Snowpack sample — Loveland Pass, Silver Plume, Colorado, USA (1/12/25, 11:40 AM MST)
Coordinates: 39.66, -105.88
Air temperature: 7 °F
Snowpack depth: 140 cm
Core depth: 10 cm
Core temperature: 41 °F
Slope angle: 11°, slope face: 30°
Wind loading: high
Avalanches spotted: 2
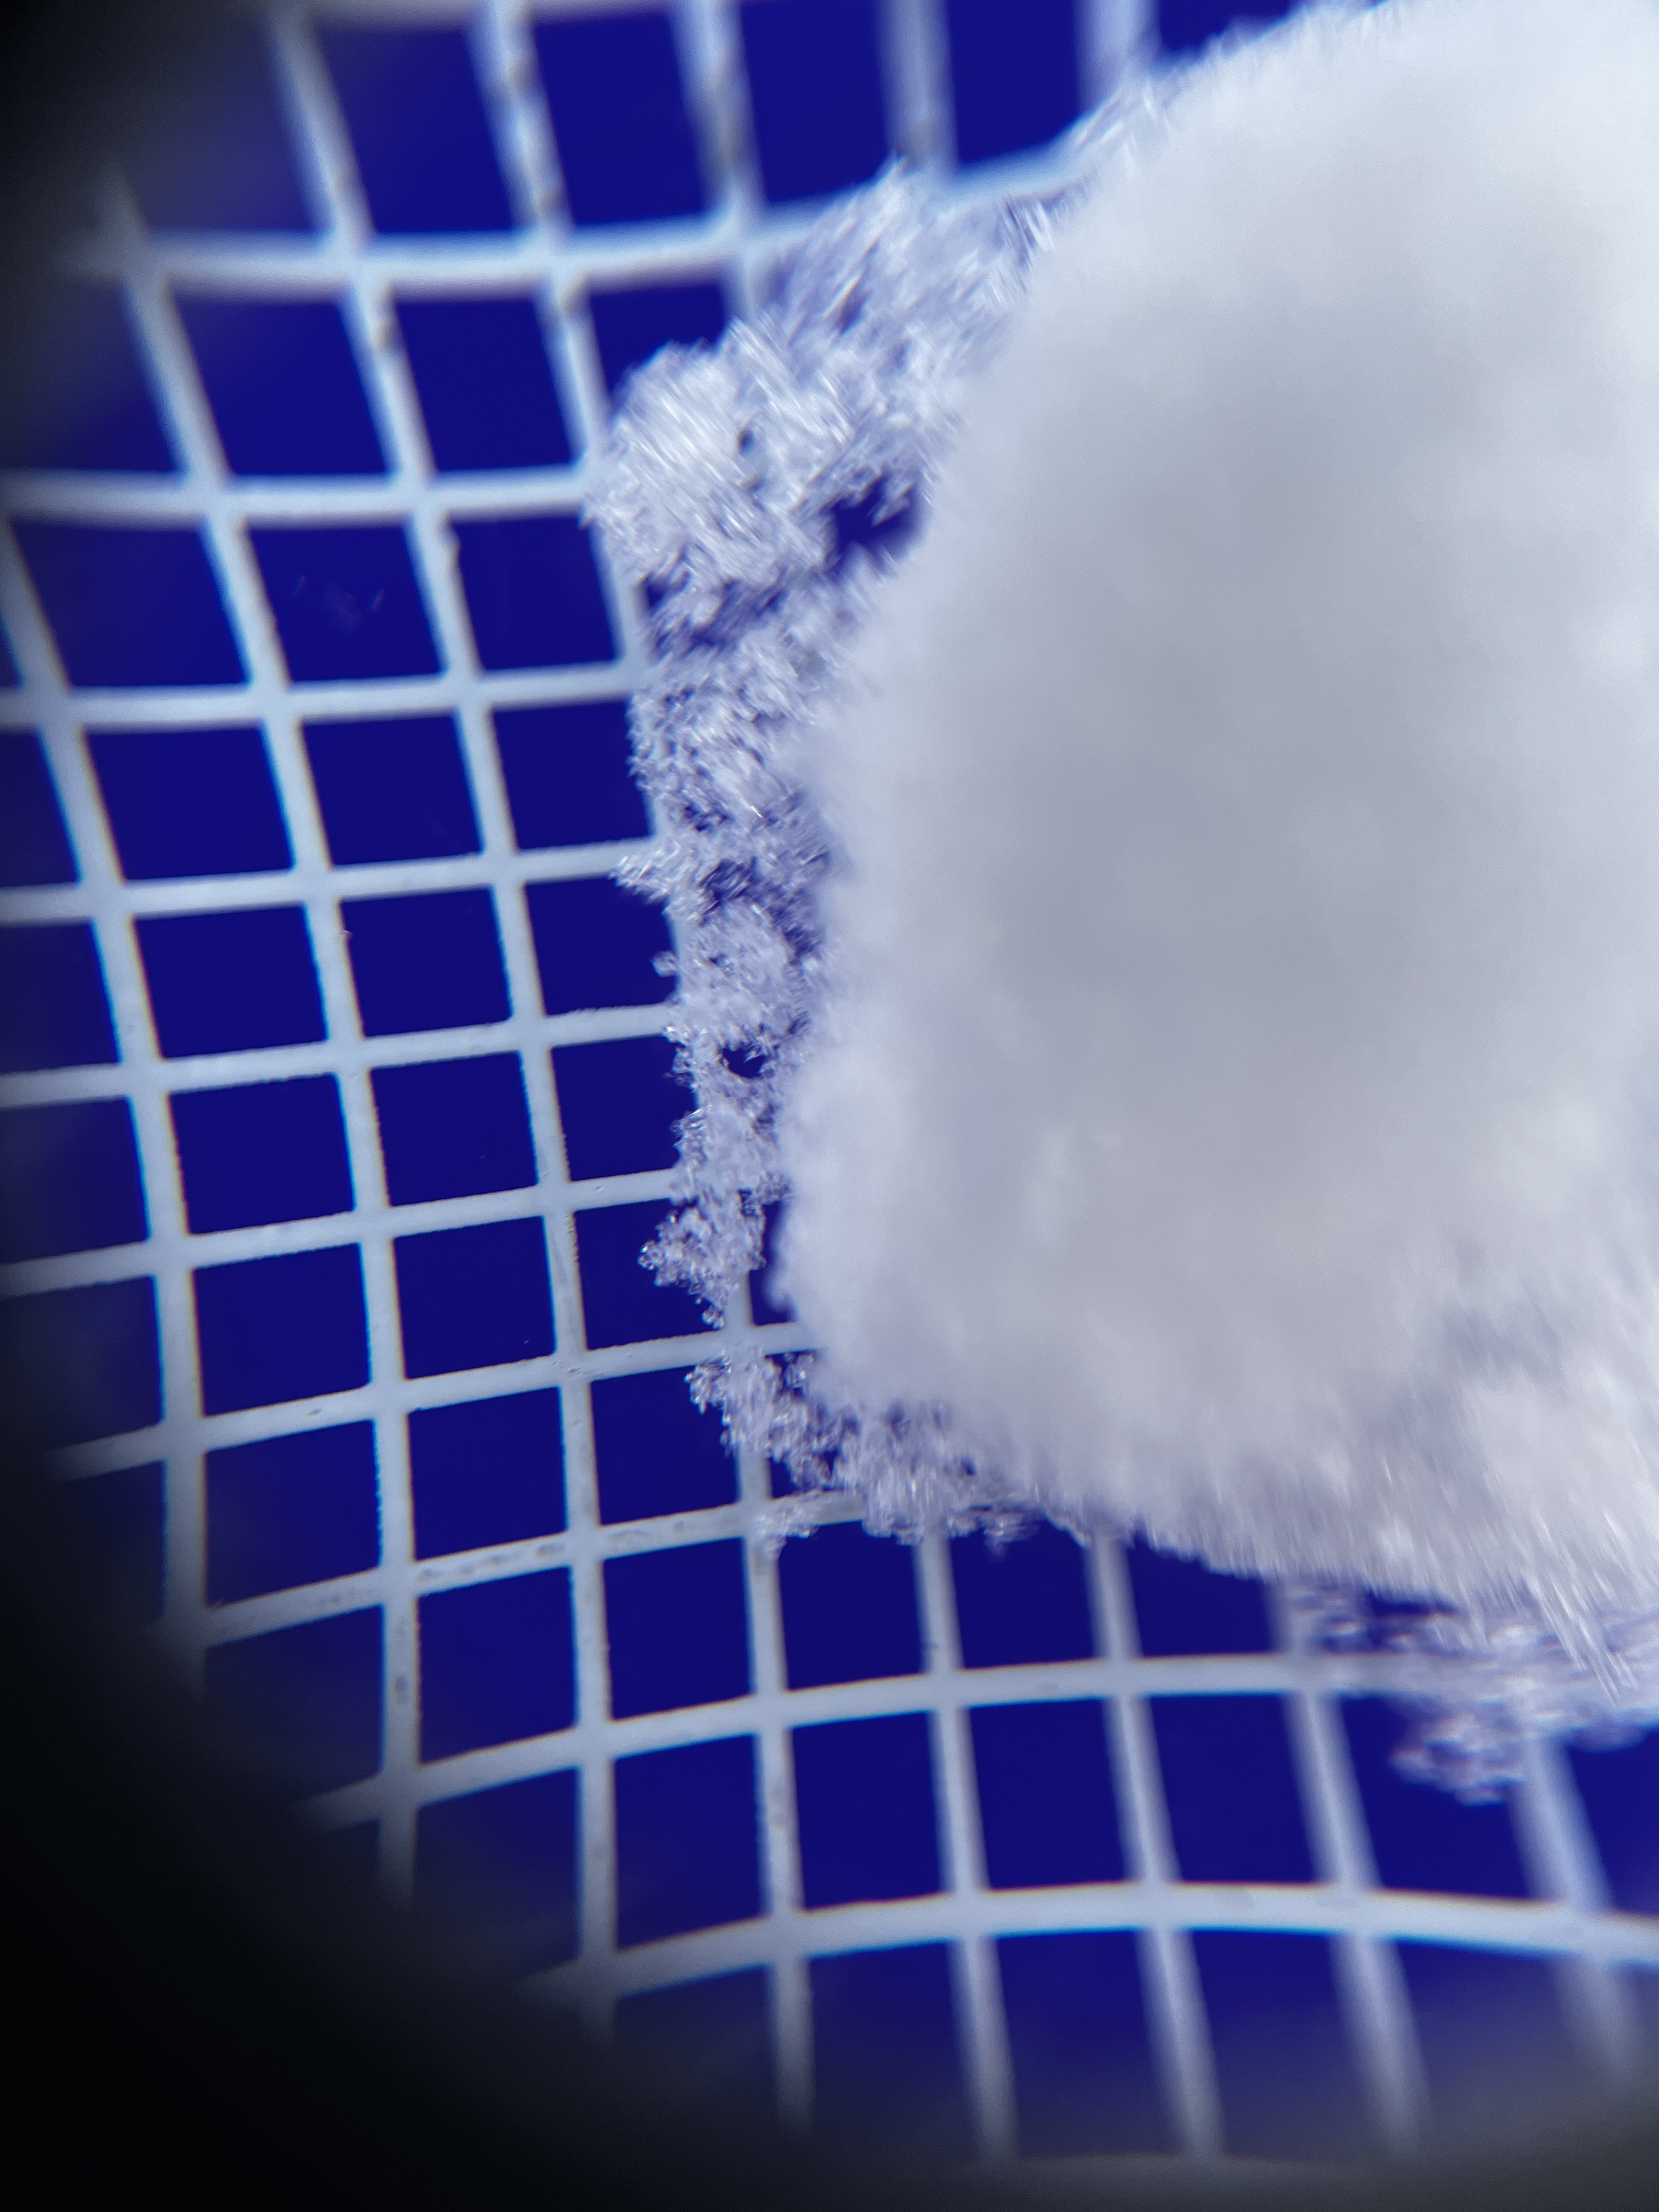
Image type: magnified_profile
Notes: Pilot using slightly modified coring method that took too large segment for snow profile picturing, advised not to use in higher level models. Two avalanche on south face nearby, partially cloudy with light snow in the last 24 hours. Lots of wind loading on eastern features.